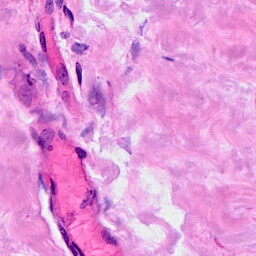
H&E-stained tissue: Breast